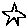
Label: star